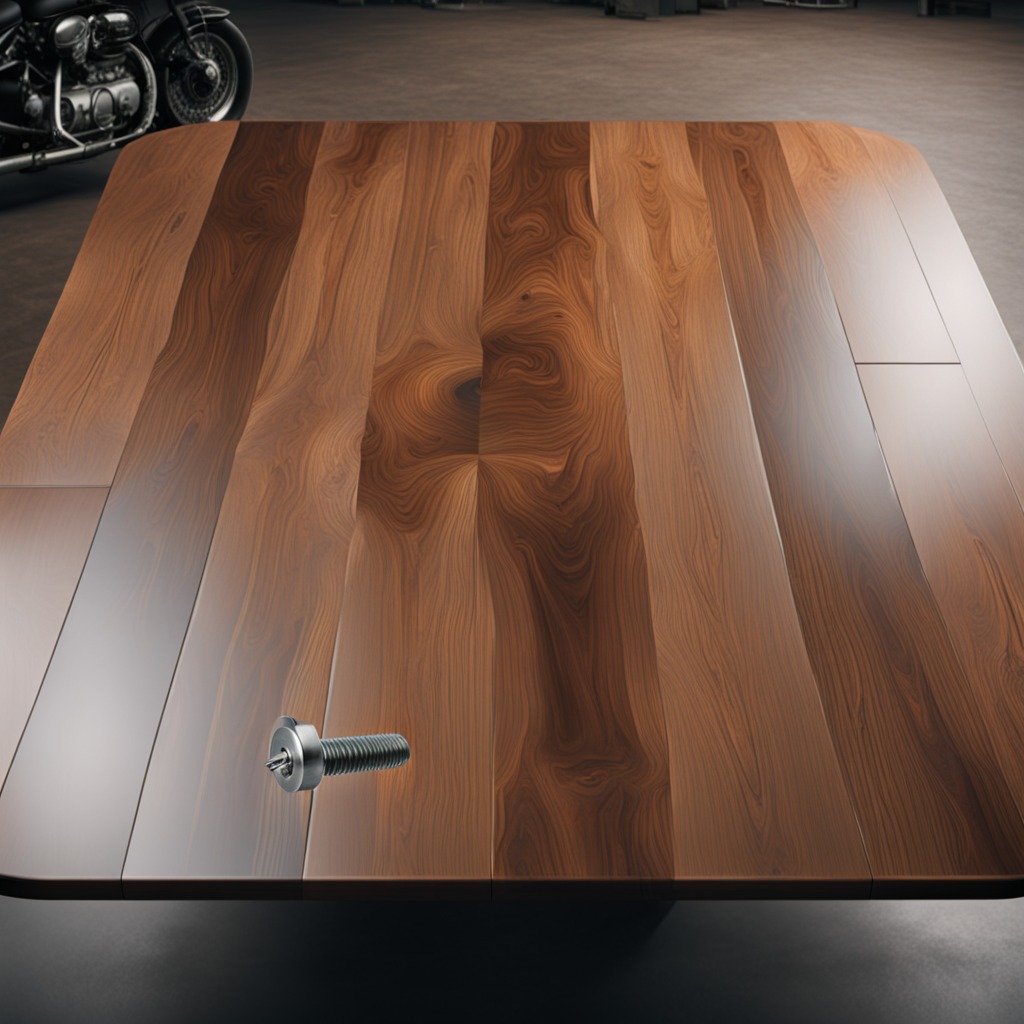
A metal screw lying on an oil-spilled wooden table in a vintage motorcycle garage